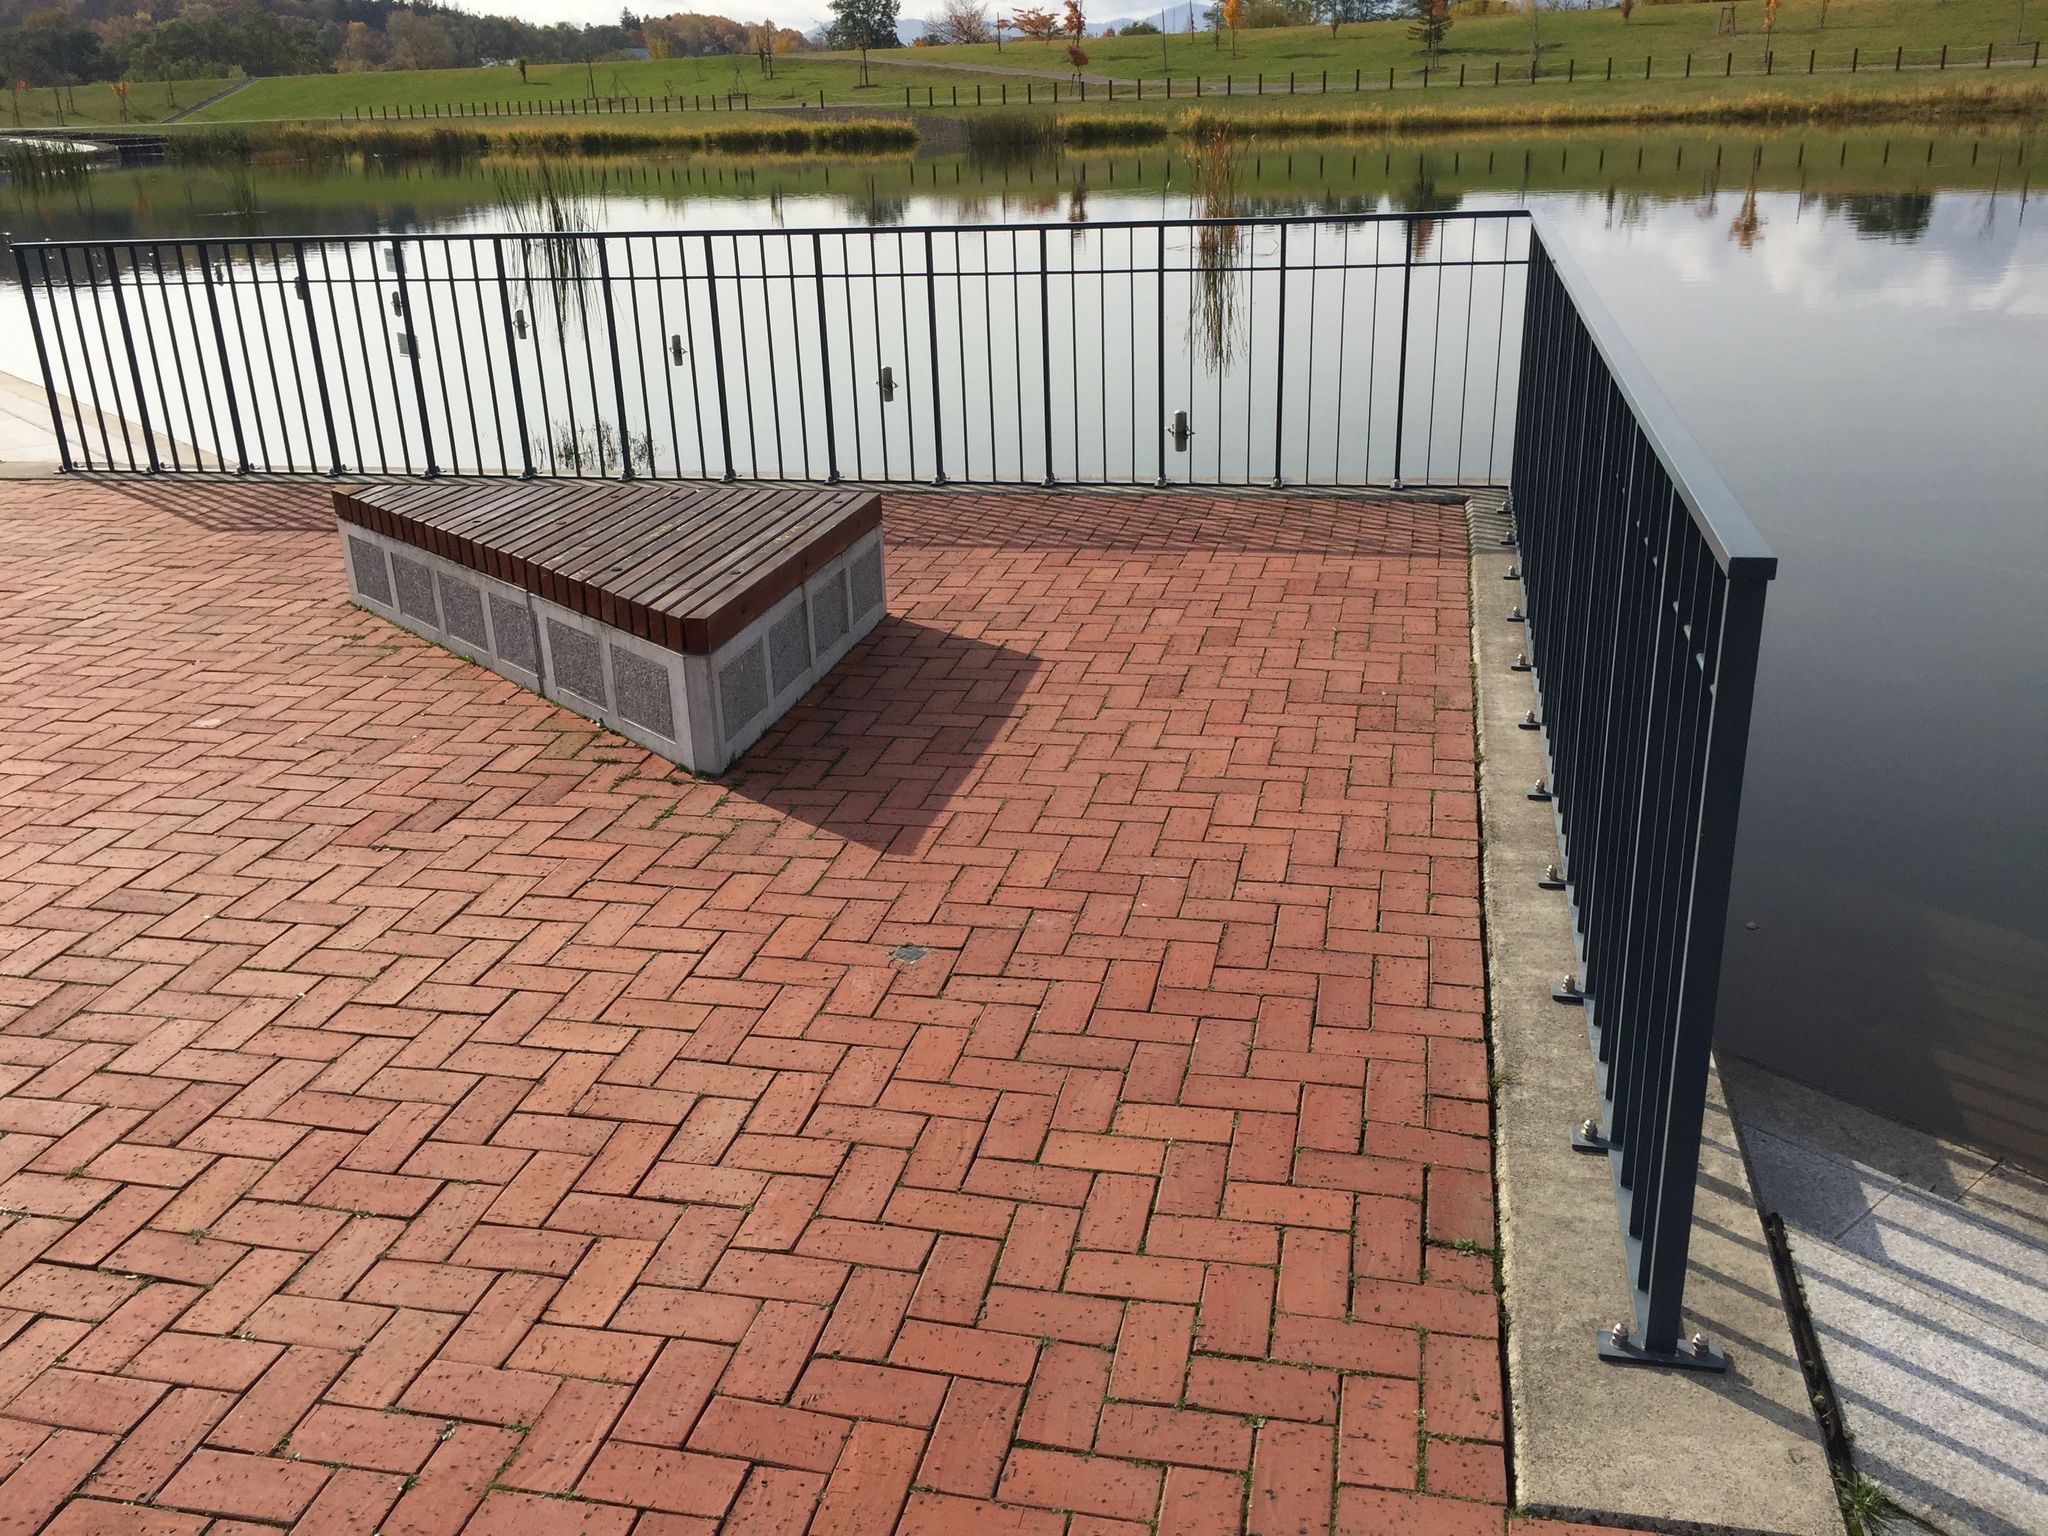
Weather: clear
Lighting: day
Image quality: good
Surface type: walking surface
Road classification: pedestrian, footway, path
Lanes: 1.0
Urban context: urban centre
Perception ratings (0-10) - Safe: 2.87, Lively: 2.41, Beautiful: 6.93, Boring: 2.24, Depressing: 6.63, Wealthy: 6.22